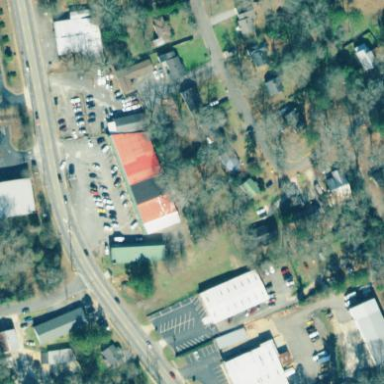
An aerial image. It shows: Retail area.